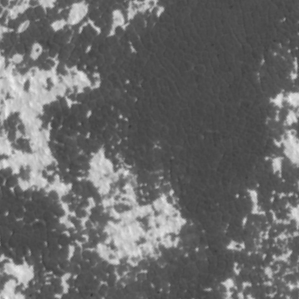
Label: frost